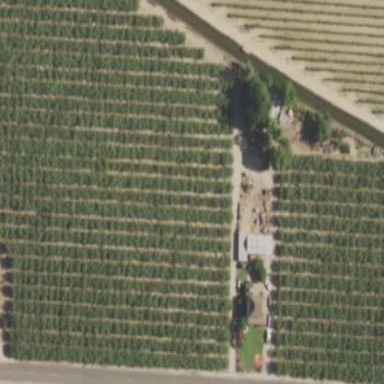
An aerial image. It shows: Orange orchard with rows of orange trees.